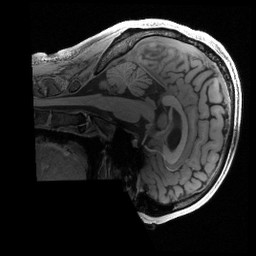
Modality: T1w
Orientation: sagittal
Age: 26
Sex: male
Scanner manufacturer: siemens
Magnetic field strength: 3 T
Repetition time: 2.4 s
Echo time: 0.00222 s